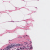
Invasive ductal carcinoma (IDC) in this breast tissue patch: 0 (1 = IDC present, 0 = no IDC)